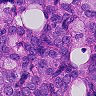
Metastatic tissue present: yes